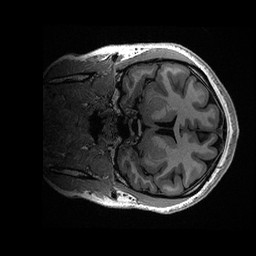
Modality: T1w
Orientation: coronal
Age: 20
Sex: female
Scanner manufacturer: ge
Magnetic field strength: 3 T
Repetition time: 0.006952 s
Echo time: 0.00292 s